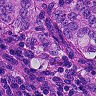
Metastatic tissue present: yes